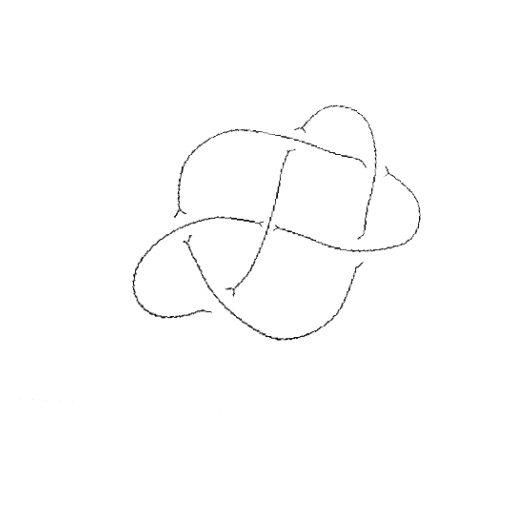
Crossing number: 6